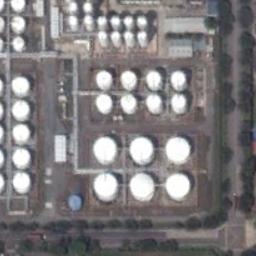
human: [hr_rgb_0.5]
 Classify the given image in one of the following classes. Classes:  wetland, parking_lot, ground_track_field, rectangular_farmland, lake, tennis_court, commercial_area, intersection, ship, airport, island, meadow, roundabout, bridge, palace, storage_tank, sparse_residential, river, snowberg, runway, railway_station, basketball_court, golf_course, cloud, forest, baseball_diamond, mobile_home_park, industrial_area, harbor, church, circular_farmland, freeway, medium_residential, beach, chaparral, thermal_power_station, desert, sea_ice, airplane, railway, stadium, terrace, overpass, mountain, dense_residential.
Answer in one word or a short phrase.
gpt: storage_tank